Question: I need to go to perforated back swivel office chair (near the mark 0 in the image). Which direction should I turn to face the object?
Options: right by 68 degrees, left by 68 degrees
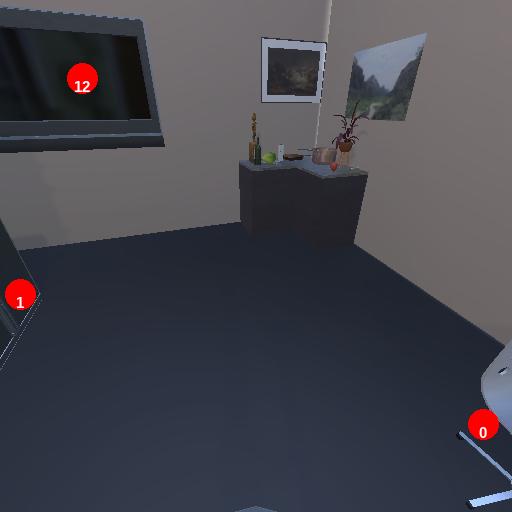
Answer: right by 68 degrees